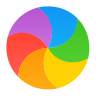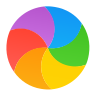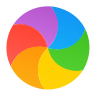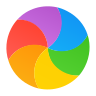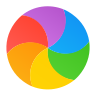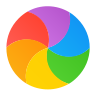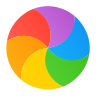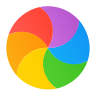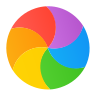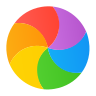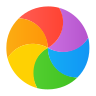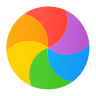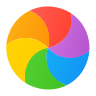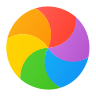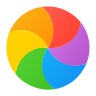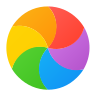
Cursor type: wait
OS/theme: linux-apple-cursor
Variant: white